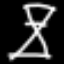
Label: hourglass